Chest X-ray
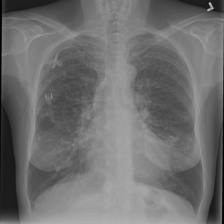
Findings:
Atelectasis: negative
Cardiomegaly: negative
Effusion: negative
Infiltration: negative
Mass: negative
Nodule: negative
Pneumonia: negative
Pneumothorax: negative
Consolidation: negative
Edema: negative
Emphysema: negative
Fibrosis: negative
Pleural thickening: negative
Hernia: negative